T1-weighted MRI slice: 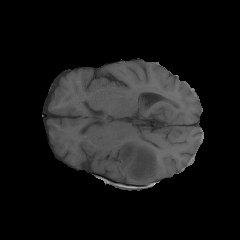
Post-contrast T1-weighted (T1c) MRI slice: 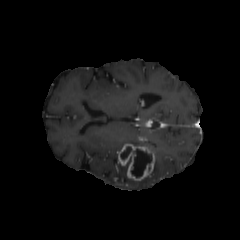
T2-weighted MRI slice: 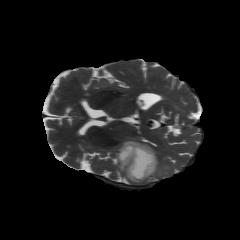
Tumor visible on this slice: yes